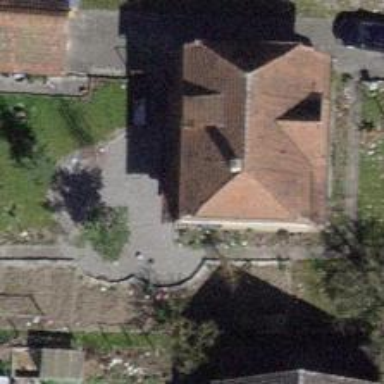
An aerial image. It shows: Residential building.